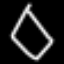
Label: diamond